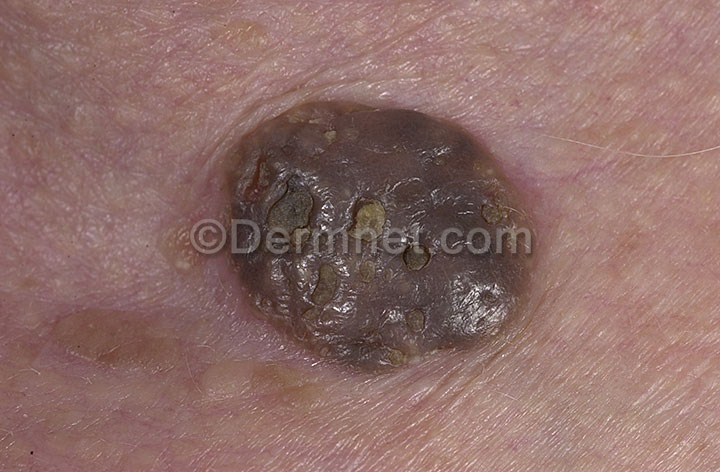
Disease: Seborrheic Keratoses and other Benign Tumors